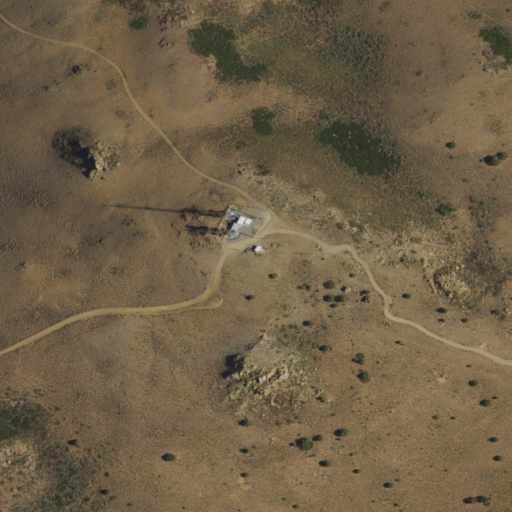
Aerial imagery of mountain in Nevada named Ophir Hill containing shrub and low intensity development